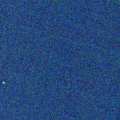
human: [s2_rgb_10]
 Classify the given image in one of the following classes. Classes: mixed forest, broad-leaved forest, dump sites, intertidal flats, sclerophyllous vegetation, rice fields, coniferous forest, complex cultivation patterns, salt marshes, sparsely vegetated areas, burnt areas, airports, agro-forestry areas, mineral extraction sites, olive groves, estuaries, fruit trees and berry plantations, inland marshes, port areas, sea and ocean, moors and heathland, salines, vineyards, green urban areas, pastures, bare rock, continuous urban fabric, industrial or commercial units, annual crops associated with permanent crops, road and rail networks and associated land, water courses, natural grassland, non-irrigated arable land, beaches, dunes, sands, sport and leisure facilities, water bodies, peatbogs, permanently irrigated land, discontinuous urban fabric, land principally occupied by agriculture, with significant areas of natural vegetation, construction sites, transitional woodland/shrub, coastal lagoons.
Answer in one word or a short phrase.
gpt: water bodies